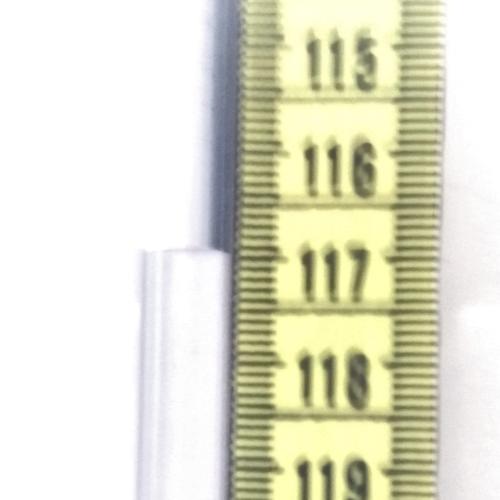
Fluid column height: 117.0 cm